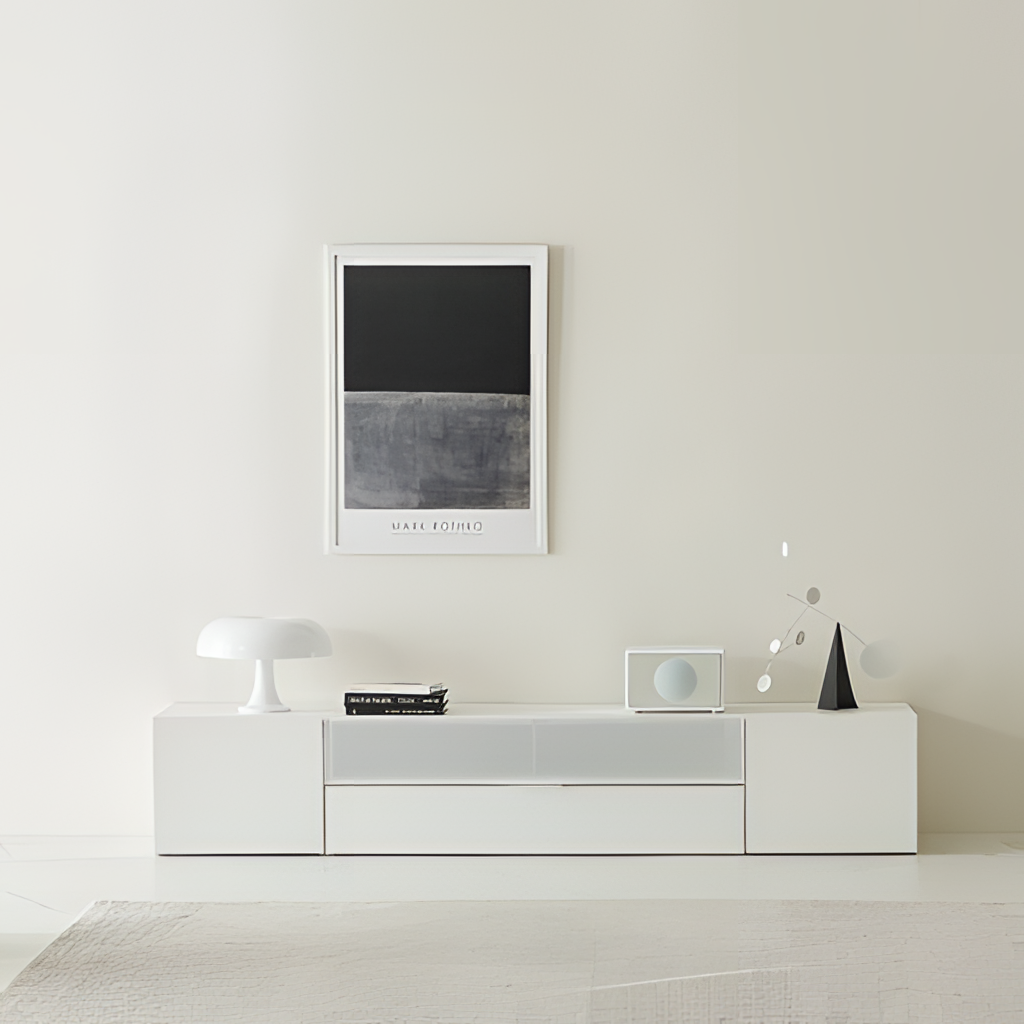
living room, white wood media console, paint wallpaper, with solid pattern, minimalist, tile flooring, with large square pattern